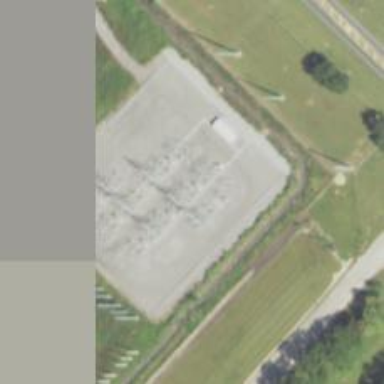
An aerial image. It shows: Switch used for power control.